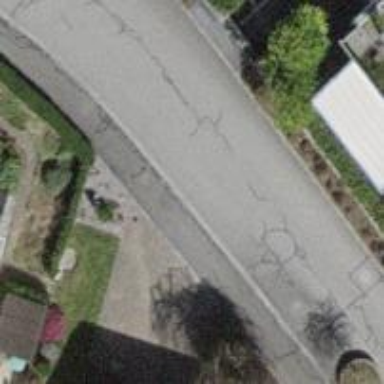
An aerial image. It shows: Living street.